Field crop: maize
Growth stage: 1
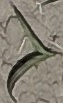
Species: sorghum